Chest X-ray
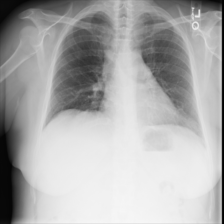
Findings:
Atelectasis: negative
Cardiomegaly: negative
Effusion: negative
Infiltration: negative
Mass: negative
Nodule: negative
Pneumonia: negative
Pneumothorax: negative
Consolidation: negative
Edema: negative
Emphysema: negative
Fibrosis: negative
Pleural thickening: negative
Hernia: negative